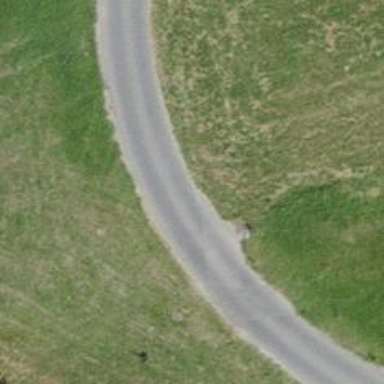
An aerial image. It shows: Unclassified road.